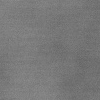
Atmospheric dust classification: dusty